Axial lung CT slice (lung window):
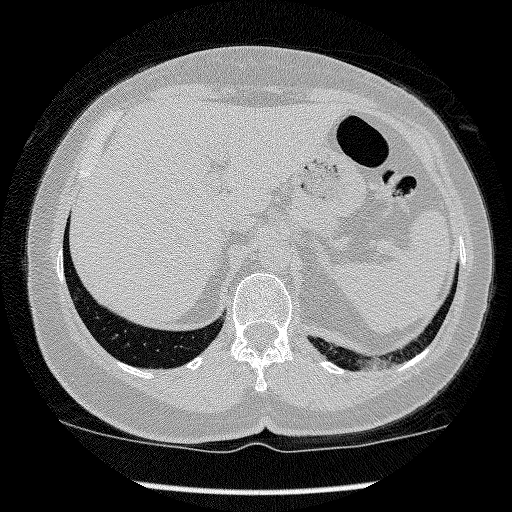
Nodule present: no